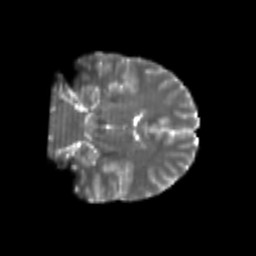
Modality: T2w
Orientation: coronal
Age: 24
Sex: male
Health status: healthy
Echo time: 0.074 s